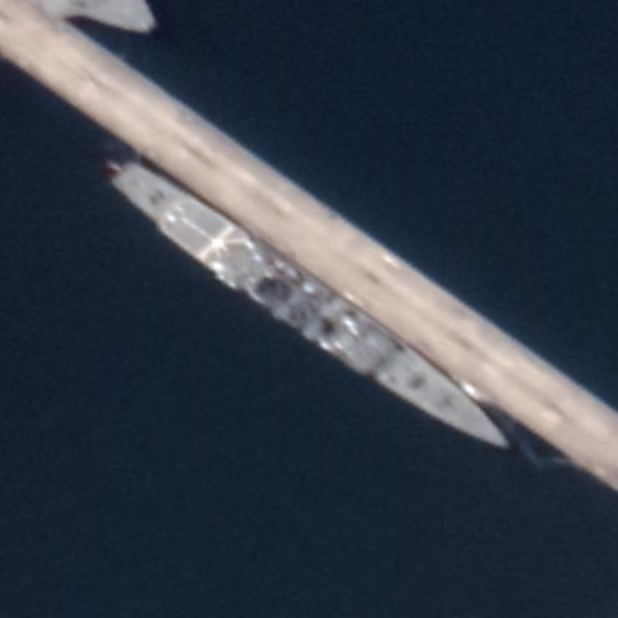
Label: cruiser